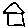
Label: house